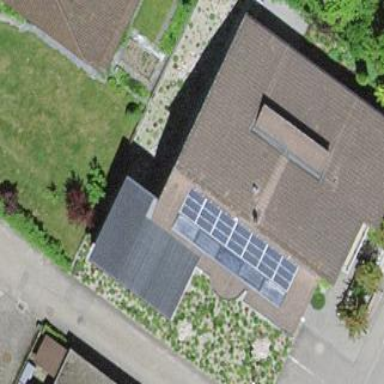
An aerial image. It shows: Solar photovoltaic panel generator.